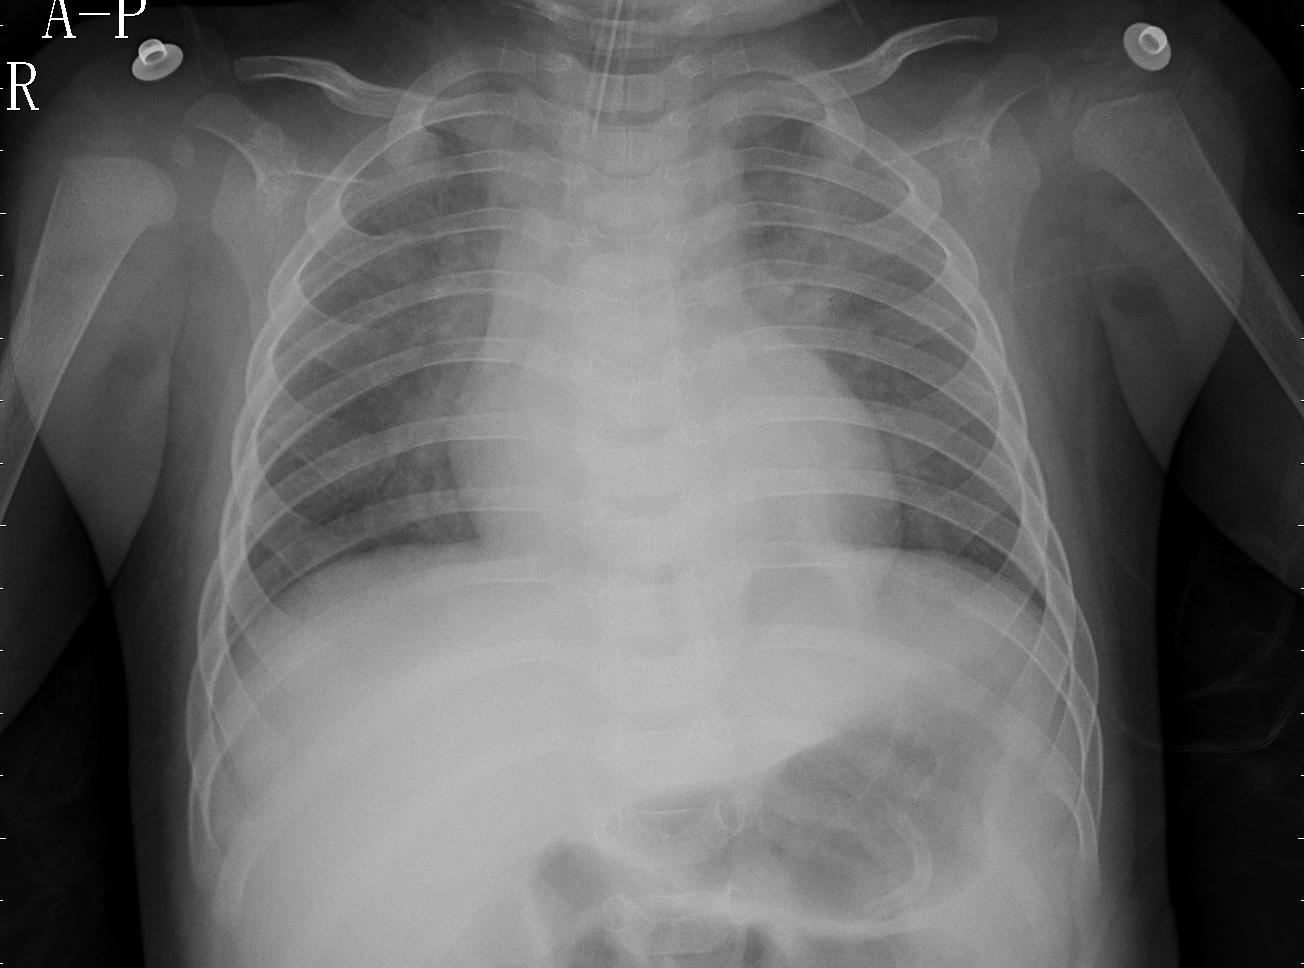
Diagnosis: PNEUMONIA